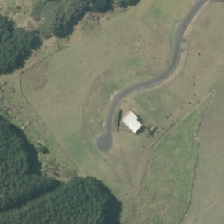
Land cover: urban_build_up